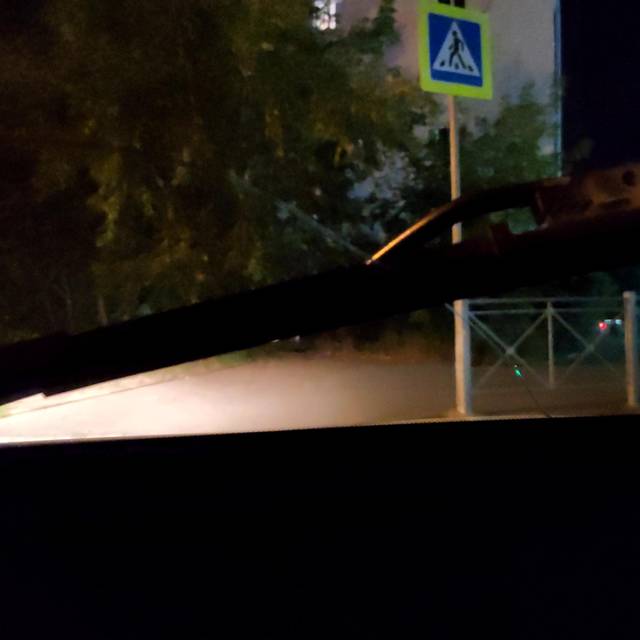
Region: Russia
Coordinates: 55.791, 49.141